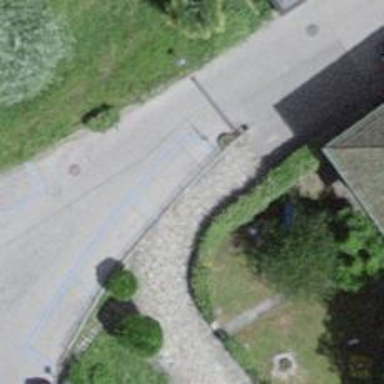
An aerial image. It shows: Retaining wall.